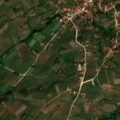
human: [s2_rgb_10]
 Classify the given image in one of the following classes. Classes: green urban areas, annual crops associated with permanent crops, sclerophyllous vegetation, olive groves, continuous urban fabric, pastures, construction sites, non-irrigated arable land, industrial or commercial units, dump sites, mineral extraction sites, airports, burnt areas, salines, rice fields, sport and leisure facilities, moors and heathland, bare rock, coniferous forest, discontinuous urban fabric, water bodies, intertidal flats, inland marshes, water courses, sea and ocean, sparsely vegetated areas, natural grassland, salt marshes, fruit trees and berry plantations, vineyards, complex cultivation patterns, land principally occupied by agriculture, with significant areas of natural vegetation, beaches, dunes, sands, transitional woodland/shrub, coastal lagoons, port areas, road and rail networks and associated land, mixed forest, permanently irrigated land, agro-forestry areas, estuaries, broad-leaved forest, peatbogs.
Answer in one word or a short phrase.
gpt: discontinuous urban fabric, complex cultivation patterns